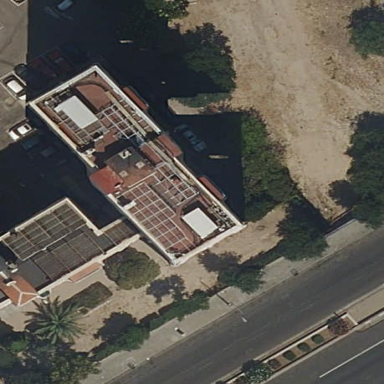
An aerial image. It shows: Part of building.